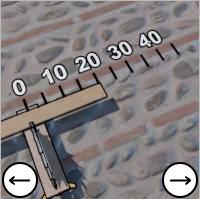
Task: length
Answer: 20
First scale value: 10.0